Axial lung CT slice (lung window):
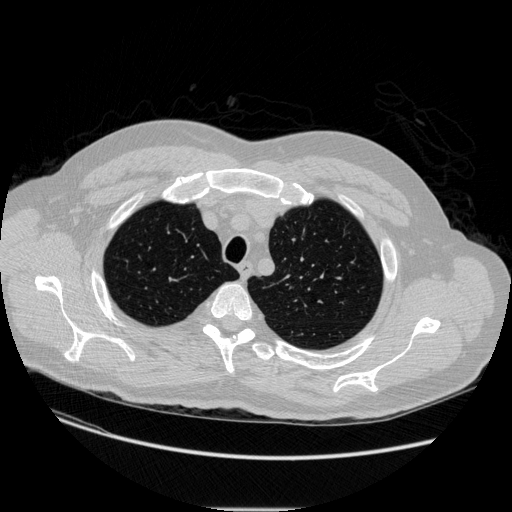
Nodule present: no